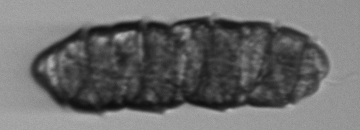
Label: Margalefidinium